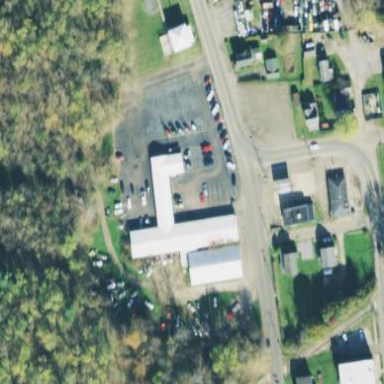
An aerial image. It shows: Building housing car repair shop.